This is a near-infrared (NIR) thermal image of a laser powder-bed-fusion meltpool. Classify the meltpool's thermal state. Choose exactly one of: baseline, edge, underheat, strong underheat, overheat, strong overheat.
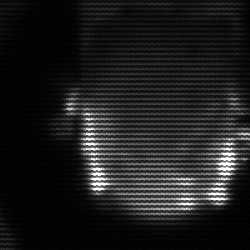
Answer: baseline